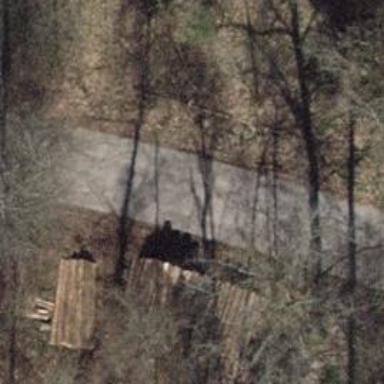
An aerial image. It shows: Unclassified road with paved surface.